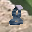
Label: 8